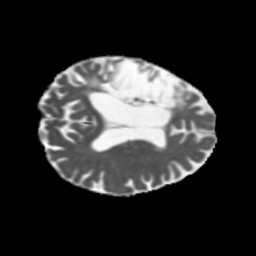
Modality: MD
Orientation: axial
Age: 66
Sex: female
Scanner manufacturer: siemens
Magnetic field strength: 3 T
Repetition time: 5.47 s
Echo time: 0.0854 s